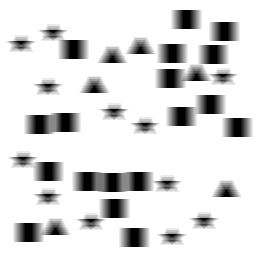
Squares: 18
Triangles: 6
Stars: 12
Total shapes: 36